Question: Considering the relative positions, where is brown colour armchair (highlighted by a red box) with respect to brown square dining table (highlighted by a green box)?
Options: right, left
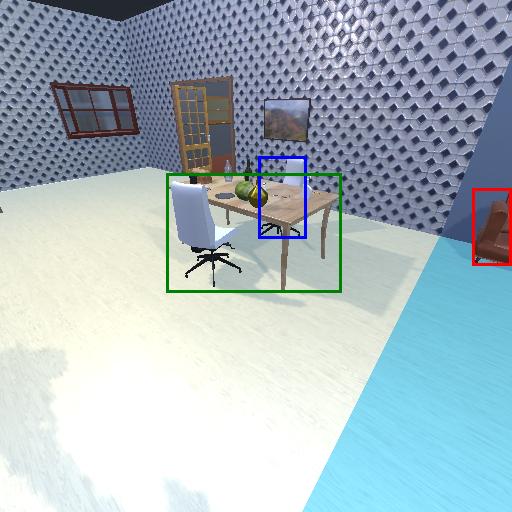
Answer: right